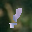
Label: 1